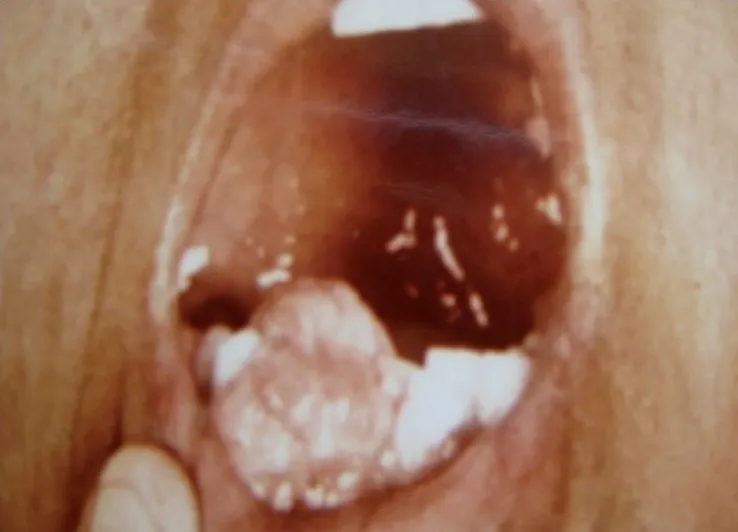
Female patient aged 45 years with POF in mandibular anterior region, displacing central, lateral and canine teeth.
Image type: medical_photograph (other_medical_photograph)